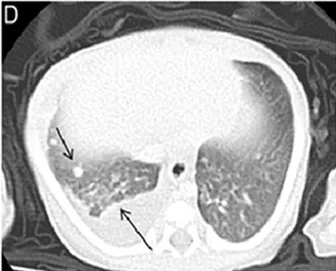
(D) Multiple new nodules in both lungs and pleurisy.
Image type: radiology (ct)